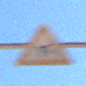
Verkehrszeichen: FlugbetriebRechts
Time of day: MorningAfternoon
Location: Outdoor (Nature)
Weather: Clear
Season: Summer
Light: Natural